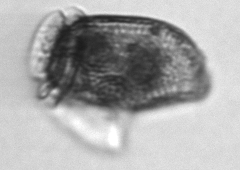
Label: Dinophysis_norvegica